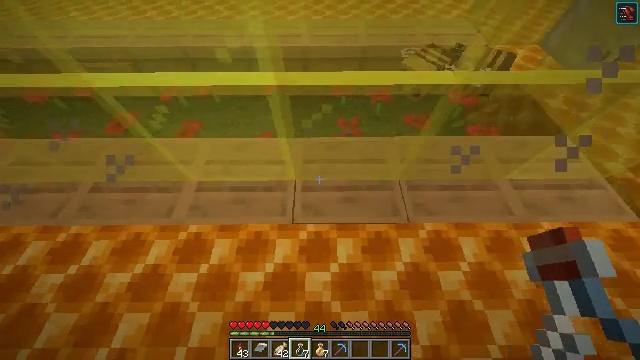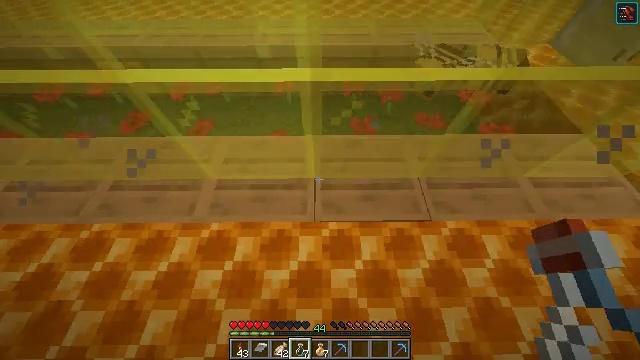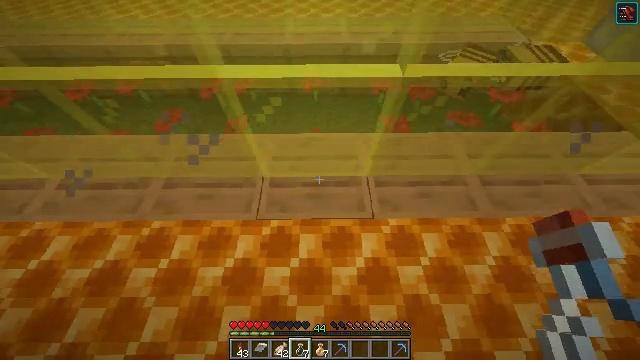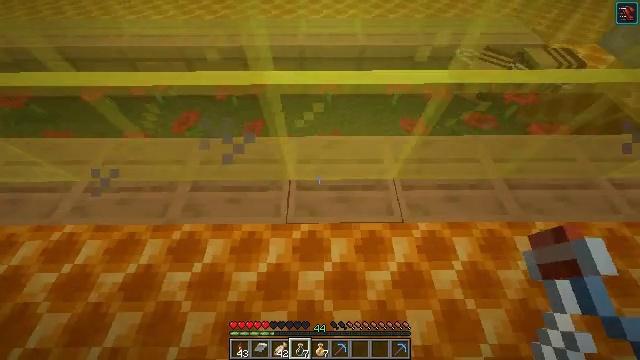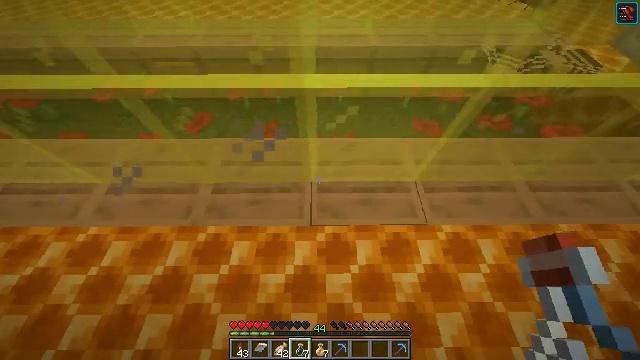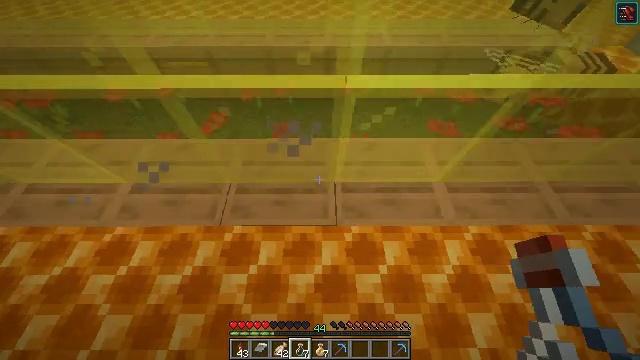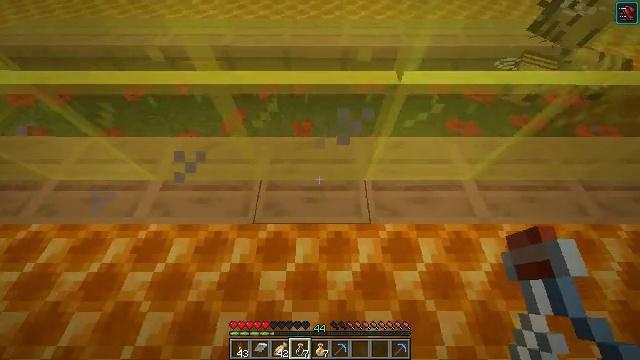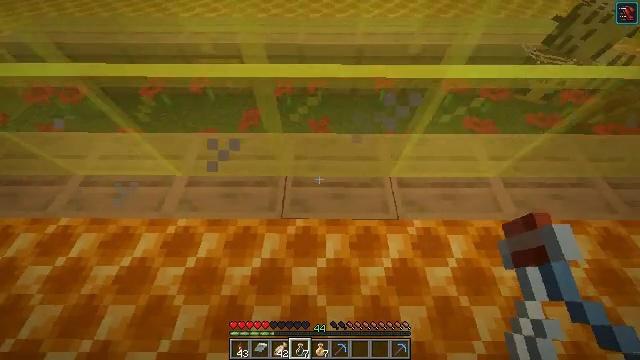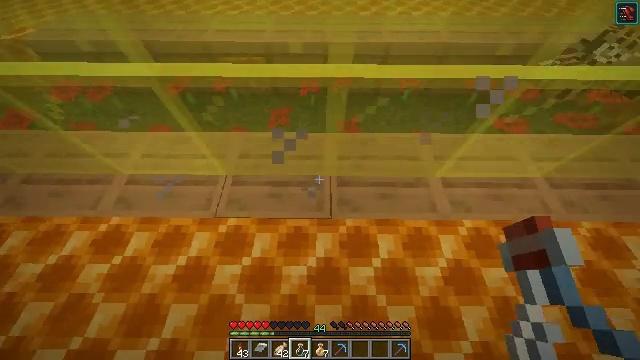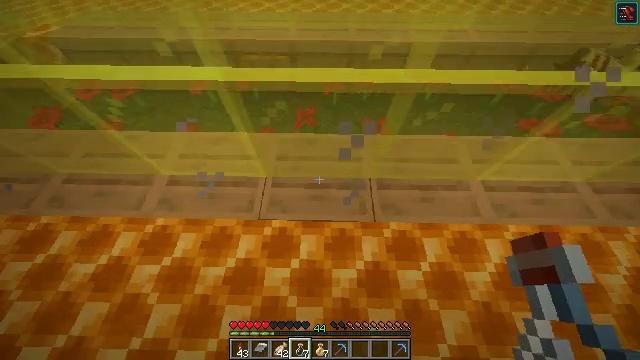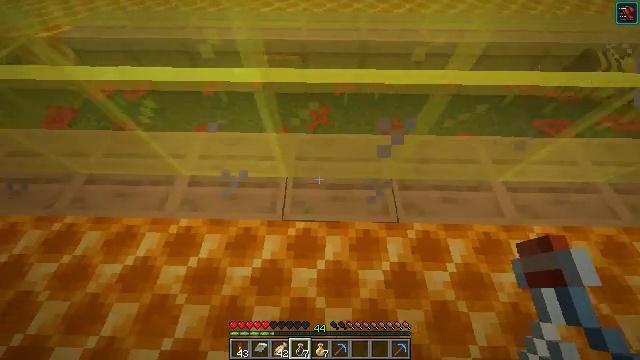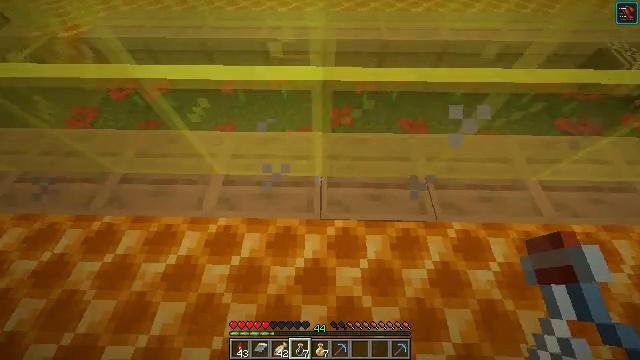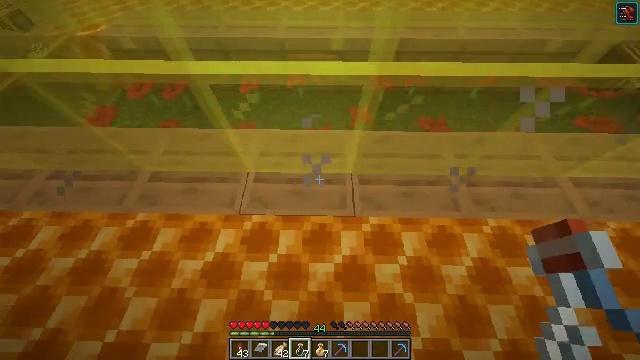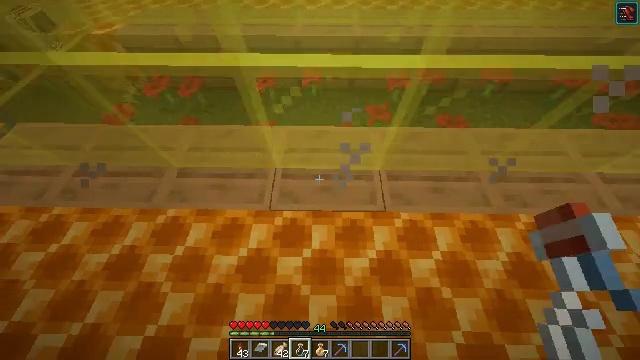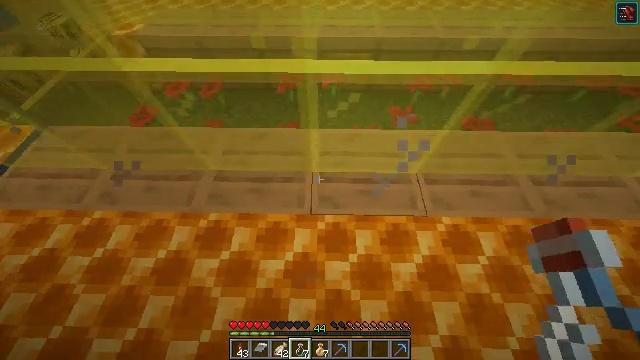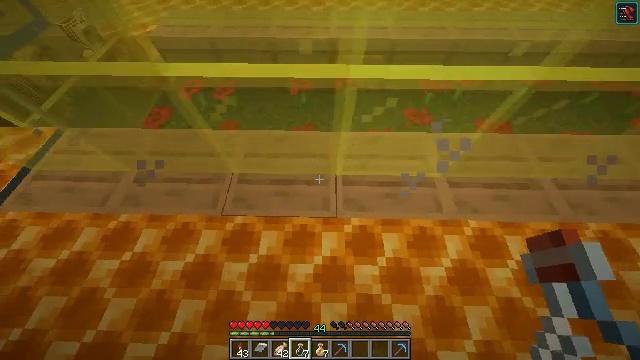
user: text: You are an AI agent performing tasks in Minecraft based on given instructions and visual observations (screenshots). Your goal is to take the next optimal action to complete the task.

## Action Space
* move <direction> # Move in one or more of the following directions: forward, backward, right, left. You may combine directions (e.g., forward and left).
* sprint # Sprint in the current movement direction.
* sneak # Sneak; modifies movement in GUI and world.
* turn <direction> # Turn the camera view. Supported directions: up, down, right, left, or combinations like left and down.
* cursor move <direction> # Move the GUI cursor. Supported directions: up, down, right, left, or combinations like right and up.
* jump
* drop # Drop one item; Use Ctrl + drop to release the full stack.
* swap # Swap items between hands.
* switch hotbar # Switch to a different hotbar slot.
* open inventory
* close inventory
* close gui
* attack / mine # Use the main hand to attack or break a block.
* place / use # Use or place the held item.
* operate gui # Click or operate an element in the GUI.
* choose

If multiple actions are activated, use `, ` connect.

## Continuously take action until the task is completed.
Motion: motion action
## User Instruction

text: Gather honey bottles to craft a honey block.
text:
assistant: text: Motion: move left, use / place
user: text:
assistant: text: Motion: move left, use / place
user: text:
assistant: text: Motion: move left, use / place
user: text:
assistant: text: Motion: move left, use / place
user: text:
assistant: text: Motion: move left, use / place
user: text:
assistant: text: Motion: move left, use / place
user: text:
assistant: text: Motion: move left, use / place
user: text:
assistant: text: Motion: move left, use / place
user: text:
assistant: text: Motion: move left, use / place
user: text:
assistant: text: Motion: move left, use / place
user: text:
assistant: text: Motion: move left, use / place
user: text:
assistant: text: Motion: move left, use / place
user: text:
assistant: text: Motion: move left, use / place
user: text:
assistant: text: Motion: move left, use / place
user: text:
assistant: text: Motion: move left, use / place
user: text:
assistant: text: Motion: move left, use / place
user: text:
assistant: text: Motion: move left, use / place
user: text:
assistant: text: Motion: move left, use / place
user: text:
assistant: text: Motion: move left, use / place
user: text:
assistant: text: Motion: move left, use / place
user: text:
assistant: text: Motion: move left, use / place
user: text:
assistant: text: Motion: move left, use / place
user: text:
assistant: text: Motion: move left, use / place
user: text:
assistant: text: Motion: move left, use / place
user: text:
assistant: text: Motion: move left, use / place
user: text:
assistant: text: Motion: move left, use / place
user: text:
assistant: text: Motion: move left, use / place
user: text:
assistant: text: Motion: move left, use / place
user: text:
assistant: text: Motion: move left, use / place
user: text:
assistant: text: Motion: move left, use / place